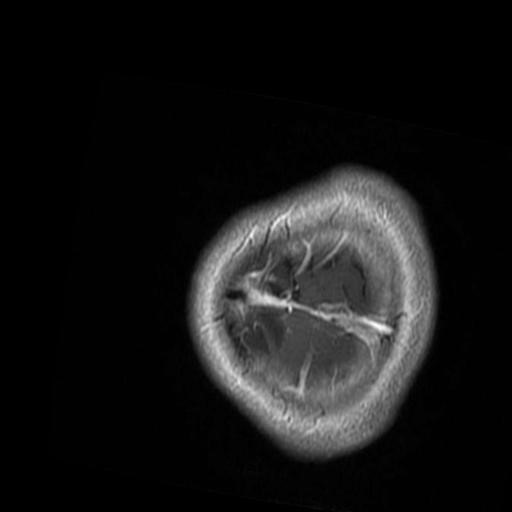
Label: brain_glioma